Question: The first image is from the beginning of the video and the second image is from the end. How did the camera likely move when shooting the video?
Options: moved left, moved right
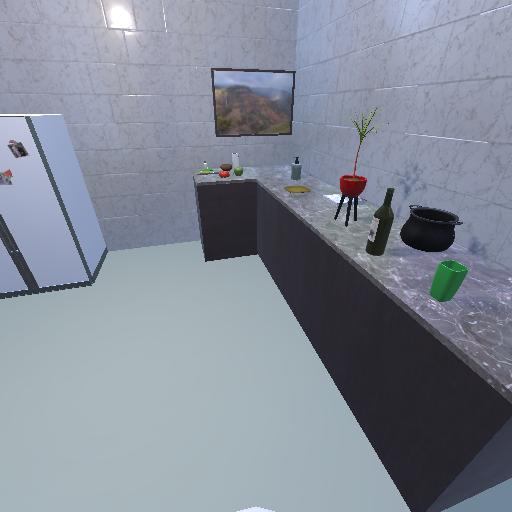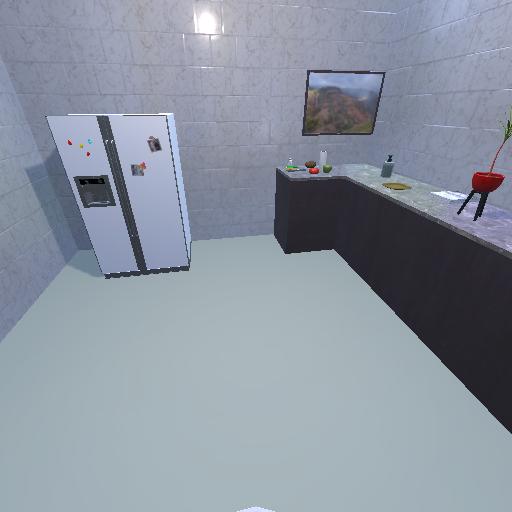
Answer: moved left